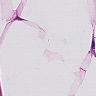
Metastatic tissue present: no